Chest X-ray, PA view. Patient: 52 years old, sex M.
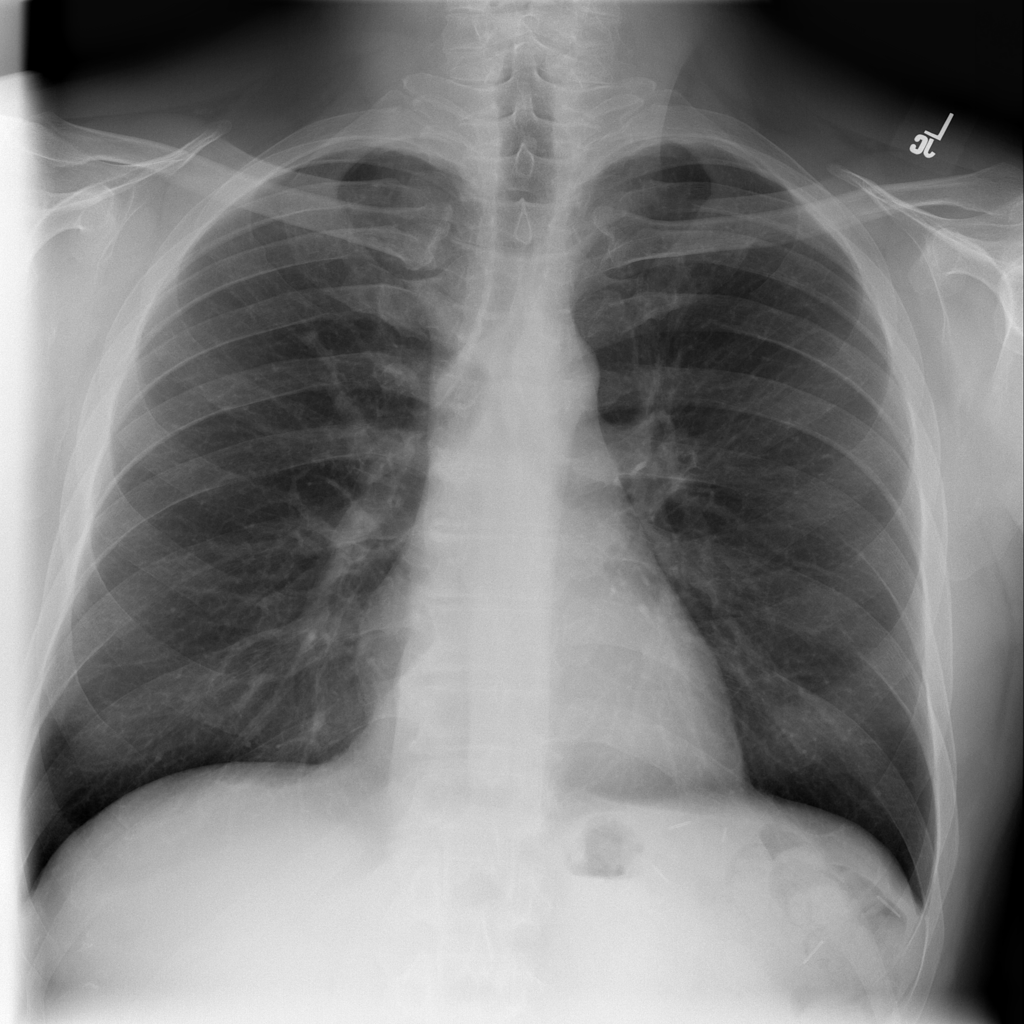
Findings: No Finding